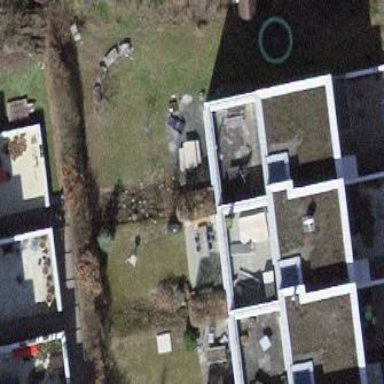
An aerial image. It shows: Residential building.